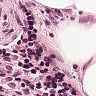
Metastatic tissue present: no